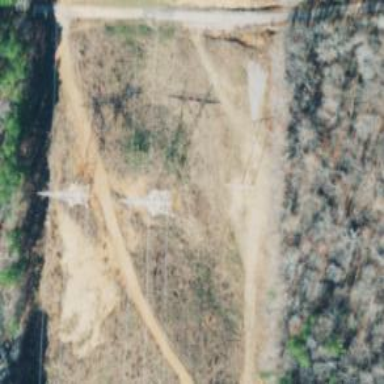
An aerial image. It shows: Lattice structure tower used for power distribution.